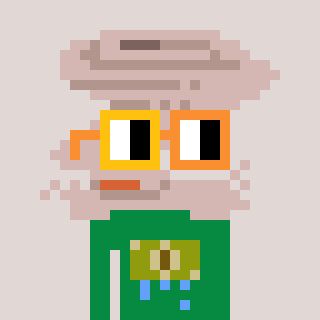
a pixel art character with square yellow and orange glasses, a tornado-shaped head and a green-colored body on a warm background